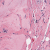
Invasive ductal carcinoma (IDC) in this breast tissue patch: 0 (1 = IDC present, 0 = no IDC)